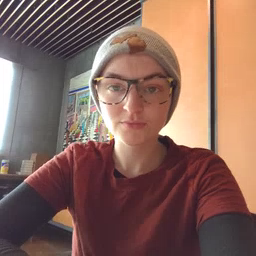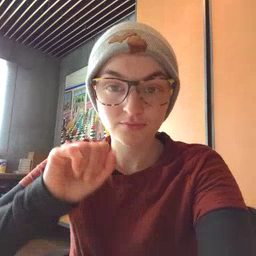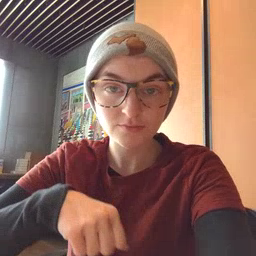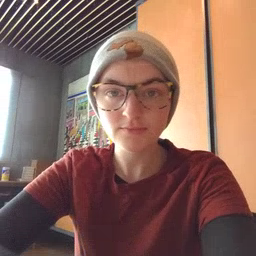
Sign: can